Field crop: maize
Growth stage: 2
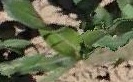
Species: maize